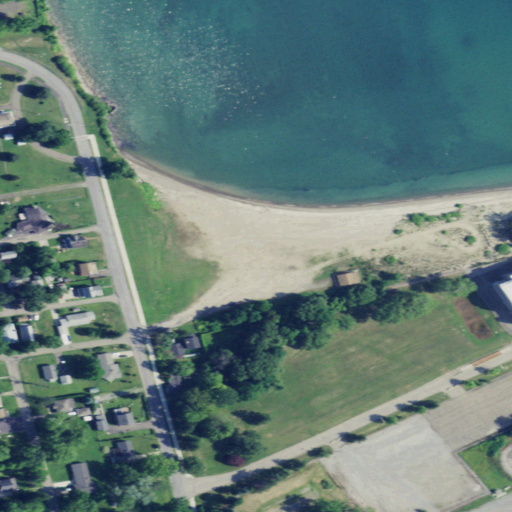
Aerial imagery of beach in New York named Dunkirk Beach containing open water, low intensity development, medium intensity development, open development, high intensity development, pasture, and mixed forest